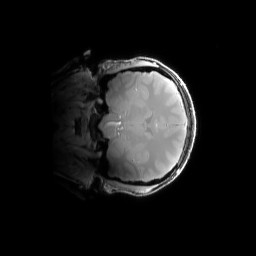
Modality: PDw
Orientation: coronal
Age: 24
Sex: female
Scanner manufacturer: siemens
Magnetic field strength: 6.98 T
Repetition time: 1.3 s
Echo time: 0.00231 s